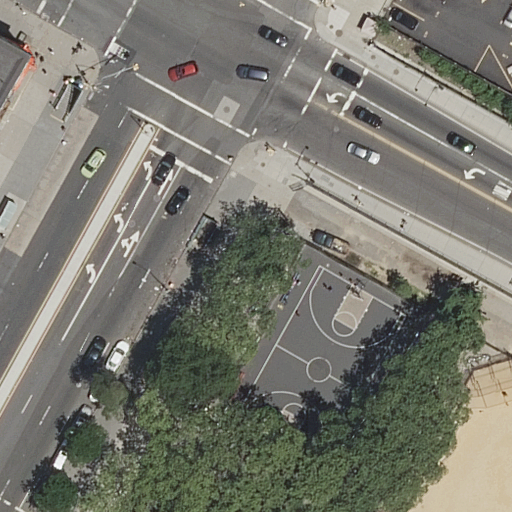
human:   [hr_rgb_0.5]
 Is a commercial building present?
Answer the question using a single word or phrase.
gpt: no

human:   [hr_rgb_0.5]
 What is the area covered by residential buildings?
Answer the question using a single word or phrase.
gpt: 36m2

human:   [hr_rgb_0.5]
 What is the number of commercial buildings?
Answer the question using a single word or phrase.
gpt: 0

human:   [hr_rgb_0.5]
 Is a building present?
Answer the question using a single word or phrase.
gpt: yes

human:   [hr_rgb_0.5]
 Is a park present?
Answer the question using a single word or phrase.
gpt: yes

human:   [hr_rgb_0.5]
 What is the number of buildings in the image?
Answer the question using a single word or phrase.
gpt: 1

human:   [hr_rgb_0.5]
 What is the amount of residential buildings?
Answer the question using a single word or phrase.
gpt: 1

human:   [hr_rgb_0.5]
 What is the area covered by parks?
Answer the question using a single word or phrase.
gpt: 10517m2

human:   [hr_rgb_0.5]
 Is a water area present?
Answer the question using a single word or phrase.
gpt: no

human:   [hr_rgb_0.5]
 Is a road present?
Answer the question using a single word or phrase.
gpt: yes

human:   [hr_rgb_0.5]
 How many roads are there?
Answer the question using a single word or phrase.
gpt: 10

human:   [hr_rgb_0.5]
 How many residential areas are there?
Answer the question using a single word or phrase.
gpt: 1

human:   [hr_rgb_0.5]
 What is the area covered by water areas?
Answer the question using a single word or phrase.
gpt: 0m2

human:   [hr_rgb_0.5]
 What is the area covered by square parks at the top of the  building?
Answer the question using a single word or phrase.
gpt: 0m2

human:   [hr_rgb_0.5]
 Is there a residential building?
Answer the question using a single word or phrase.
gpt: yes

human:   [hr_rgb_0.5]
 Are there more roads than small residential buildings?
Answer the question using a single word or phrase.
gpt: yes

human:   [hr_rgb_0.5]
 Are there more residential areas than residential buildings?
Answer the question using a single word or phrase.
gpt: no

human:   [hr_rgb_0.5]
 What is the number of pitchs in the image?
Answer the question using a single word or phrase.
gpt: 1

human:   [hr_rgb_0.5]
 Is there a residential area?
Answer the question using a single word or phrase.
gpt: yes

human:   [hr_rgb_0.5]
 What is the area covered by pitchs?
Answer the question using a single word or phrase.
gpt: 1161m2

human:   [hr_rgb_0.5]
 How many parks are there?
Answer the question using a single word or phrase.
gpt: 1

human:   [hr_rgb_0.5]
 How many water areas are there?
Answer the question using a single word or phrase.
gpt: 0

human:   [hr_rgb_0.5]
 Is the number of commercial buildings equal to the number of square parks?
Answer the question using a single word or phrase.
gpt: yes

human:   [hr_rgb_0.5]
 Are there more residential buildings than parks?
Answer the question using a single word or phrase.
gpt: no

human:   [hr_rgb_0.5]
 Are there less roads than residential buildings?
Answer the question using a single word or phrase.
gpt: no

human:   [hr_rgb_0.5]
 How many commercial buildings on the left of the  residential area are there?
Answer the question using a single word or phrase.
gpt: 0

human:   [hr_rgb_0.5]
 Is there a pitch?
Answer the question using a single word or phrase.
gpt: yes

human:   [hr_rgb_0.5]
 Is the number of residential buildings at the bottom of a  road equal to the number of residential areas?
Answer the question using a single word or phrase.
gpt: yes

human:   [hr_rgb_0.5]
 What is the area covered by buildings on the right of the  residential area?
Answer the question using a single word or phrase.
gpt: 0m2

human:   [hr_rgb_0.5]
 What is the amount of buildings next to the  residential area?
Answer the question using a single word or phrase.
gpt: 1

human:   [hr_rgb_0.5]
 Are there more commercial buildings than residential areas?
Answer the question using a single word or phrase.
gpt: no

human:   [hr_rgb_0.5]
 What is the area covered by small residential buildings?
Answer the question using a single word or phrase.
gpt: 36m2

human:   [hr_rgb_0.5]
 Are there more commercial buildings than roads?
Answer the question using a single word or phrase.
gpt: no

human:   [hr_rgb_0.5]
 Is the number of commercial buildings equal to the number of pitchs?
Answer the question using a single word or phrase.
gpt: no

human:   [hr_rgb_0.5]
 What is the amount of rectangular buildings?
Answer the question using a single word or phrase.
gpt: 1

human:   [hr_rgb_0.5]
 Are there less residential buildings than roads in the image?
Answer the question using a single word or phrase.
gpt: yes

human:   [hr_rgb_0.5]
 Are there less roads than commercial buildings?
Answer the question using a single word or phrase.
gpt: no

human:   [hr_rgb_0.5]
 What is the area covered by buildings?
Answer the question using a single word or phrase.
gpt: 36m2

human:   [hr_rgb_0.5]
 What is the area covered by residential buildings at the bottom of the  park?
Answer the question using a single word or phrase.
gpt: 0m2

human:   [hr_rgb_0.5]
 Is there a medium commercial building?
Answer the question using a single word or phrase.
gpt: no

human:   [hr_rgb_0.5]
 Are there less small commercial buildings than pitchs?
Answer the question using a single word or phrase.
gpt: yes

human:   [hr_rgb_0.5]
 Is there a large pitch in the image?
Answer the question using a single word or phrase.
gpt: yes

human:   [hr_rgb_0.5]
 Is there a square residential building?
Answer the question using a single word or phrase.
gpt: no

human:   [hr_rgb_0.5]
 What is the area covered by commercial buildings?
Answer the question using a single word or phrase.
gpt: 0m2

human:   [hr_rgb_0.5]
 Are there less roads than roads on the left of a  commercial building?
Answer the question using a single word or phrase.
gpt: no

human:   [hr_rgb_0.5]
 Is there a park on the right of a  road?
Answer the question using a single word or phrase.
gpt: no

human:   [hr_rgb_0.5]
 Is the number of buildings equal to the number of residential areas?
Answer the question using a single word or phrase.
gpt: yes

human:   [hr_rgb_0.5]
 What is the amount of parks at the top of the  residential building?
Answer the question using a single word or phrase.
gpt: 0

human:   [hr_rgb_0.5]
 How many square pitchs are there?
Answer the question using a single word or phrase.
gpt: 0

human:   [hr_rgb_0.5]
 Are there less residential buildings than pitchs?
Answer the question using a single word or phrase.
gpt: no

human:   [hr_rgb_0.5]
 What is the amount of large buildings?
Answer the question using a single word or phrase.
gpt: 0

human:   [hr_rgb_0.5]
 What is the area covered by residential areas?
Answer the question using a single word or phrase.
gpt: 10264m2

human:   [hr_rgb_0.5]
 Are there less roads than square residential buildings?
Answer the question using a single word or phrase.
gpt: no

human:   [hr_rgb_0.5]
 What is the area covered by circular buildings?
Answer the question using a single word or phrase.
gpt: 0m2

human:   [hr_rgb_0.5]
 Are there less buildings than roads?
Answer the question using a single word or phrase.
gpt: yes

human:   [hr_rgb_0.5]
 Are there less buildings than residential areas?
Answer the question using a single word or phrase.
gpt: no

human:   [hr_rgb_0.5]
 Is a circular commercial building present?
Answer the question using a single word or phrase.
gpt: no

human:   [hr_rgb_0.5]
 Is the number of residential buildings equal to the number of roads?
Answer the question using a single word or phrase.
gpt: no

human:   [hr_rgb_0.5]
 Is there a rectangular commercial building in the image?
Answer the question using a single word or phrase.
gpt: no

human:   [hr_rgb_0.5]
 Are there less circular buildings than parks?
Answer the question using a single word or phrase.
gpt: yes

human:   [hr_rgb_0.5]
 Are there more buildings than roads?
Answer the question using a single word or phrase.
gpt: no

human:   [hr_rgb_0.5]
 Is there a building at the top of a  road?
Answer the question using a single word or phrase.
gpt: yes

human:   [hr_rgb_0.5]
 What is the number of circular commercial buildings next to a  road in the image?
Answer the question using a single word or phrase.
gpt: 0

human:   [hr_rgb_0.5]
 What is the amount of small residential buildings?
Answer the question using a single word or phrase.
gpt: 1